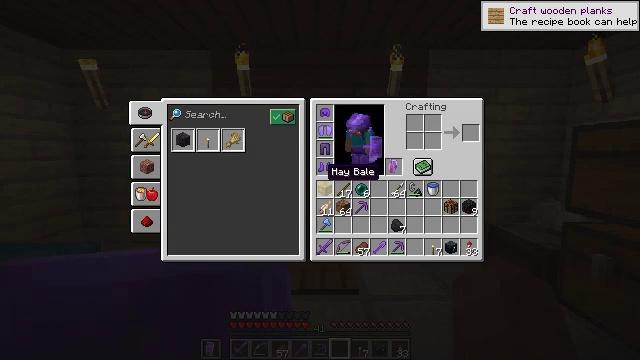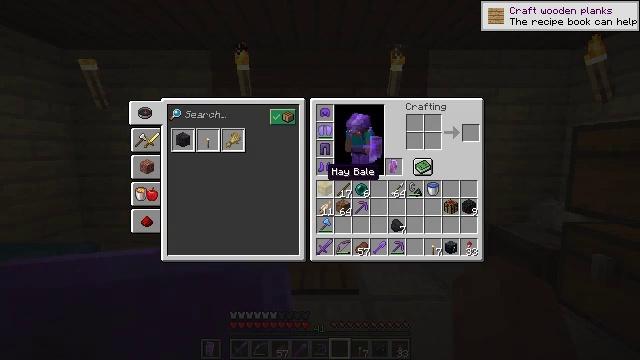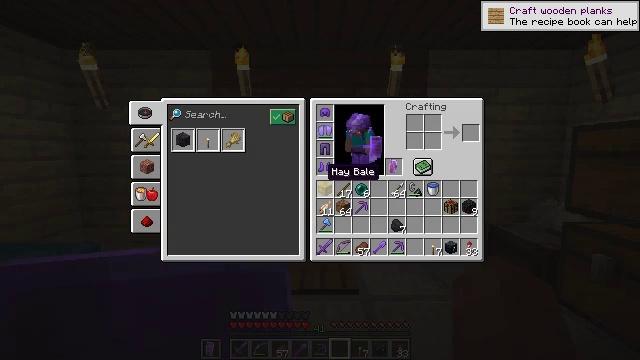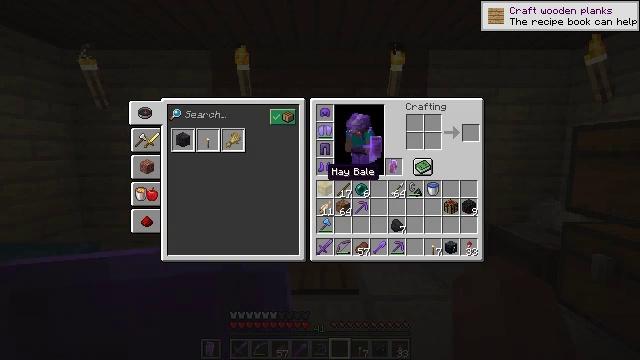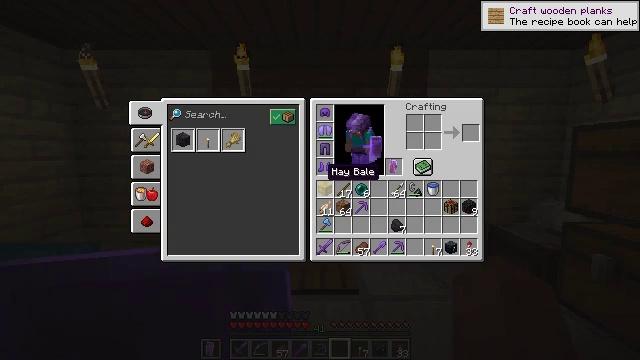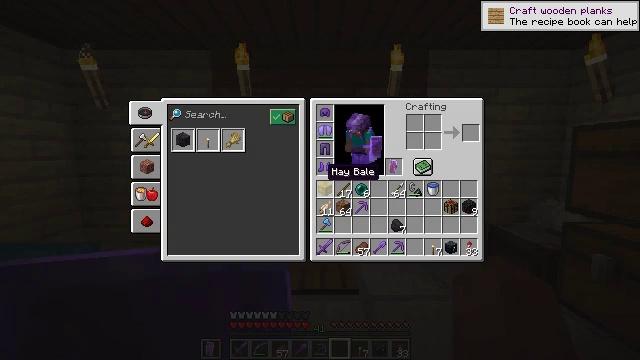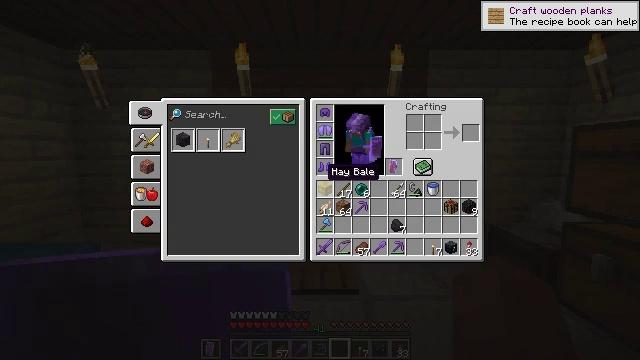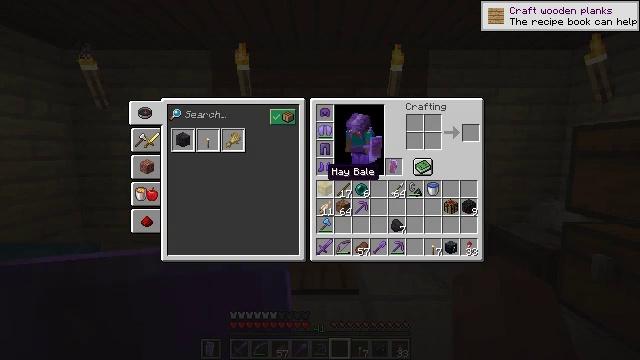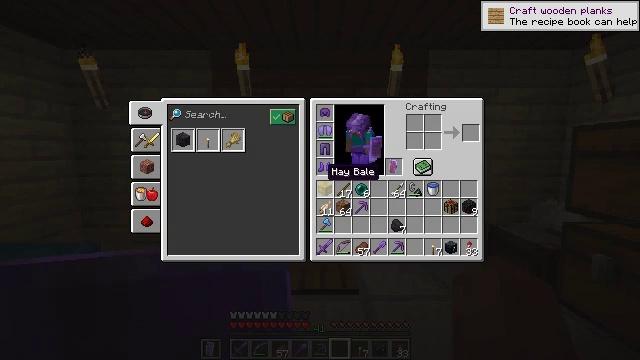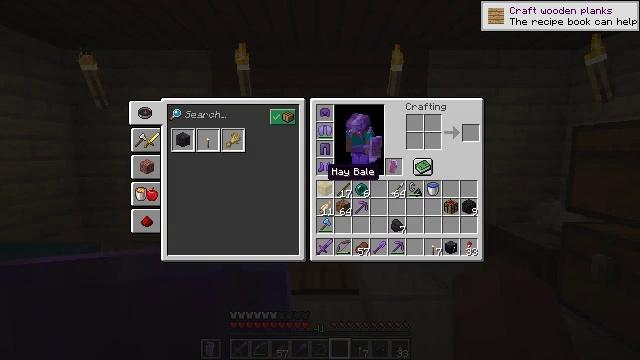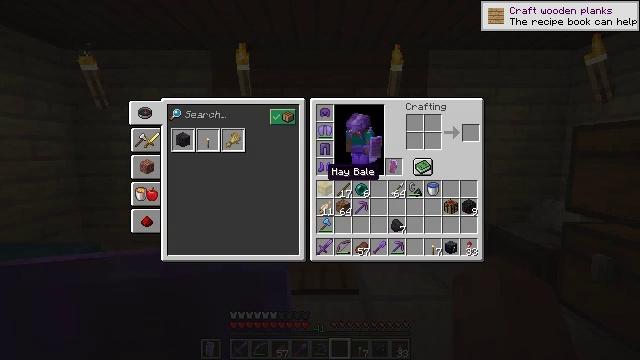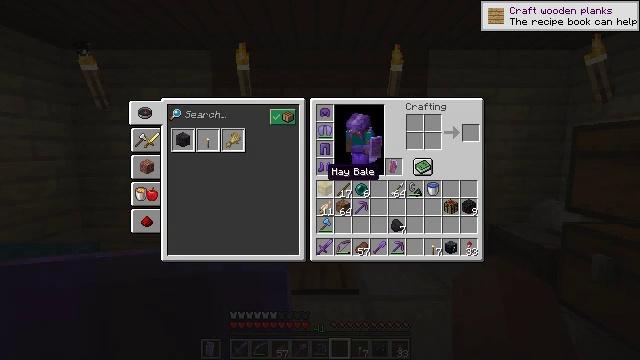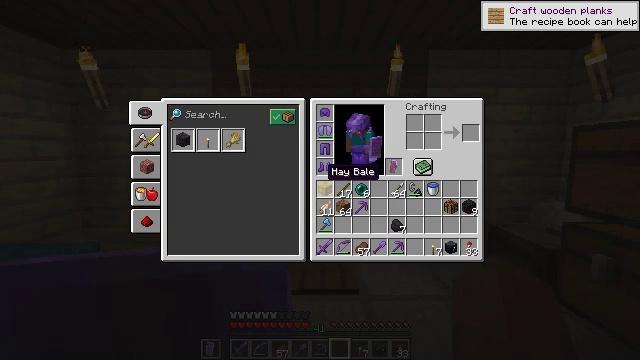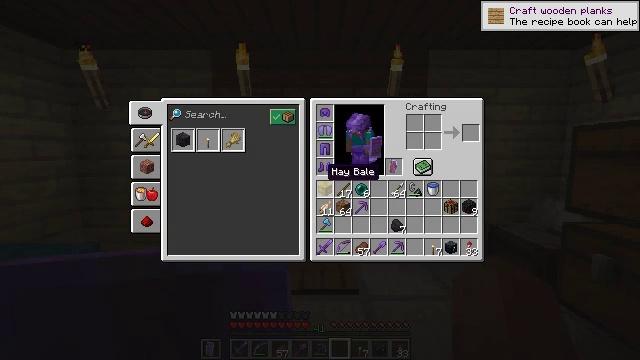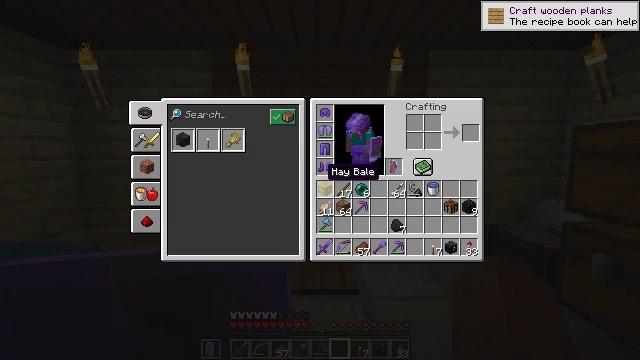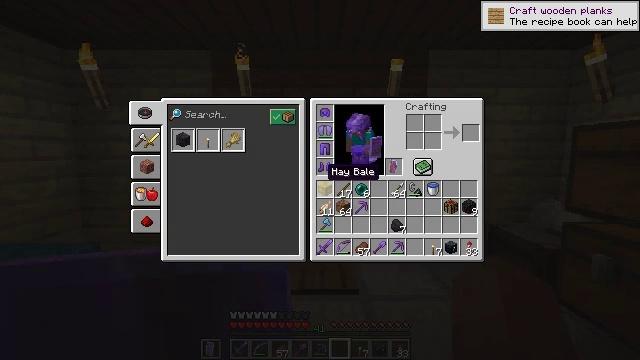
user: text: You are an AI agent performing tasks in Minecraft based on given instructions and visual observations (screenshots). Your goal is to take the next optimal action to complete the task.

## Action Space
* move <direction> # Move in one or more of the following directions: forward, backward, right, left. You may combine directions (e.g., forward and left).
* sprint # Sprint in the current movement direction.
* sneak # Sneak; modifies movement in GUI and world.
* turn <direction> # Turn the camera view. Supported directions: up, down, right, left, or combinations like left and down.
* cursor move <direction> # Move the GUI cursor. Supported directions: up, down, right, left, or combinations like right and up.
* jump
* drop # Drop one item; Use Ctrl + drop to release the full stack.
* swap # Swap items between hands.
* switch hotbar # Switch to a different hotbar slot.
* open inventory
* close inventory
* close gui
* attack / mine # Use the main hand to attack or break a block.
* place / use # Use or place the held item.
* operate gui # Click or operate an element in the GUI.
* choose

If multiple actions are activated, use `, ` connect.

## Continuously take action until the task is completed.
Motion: motion action
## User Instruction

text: Craft a dark oak fence gate.
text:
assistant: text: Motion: open inventory
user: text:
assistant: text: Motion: no_op
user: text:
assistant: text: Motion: no_op
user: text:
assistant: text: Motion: no_op
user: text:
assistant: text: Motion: no_op
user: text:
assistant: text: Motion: no_op
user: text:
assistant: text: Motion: no_op
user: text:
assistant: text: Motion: no_op
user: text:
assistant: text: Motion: no_op
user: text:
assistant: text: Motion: no_op
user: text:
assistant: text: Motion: no_op
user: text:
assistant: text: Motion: no_op
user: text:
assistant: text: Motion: no_op
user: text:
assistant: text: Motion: no_op
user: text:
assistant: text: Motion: no_op
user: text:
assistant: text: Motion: no_op
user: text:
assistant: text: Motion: no_op
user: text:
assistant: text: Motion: no_op
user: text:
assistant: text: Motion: no_op
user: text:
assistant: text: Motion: no_op
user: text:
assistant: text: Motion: no_op
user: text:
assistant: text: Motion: no_op
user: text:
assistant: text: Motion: no_op
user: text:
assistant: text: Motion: no_op
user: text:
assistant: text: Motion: no_op
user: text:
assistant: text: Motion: no_op
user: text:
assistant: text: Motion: no_op
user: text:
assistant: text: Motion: turn left
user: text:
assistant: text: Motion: move forward, turn left
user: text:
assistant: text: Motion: move forward